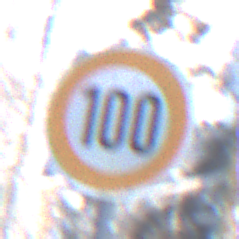
Verkehrszeichen: Geschwindigkeit100
Umgebung: Outdoor, Nature
Tageszeit: MorningAfternoon
Wetter: Clear
Licht: Natural
Jahreszeit: Winter
Kontrast: LowContrast